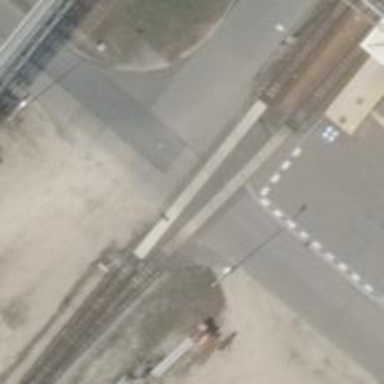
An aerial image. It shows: Level crossing along the railway.